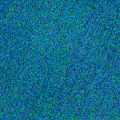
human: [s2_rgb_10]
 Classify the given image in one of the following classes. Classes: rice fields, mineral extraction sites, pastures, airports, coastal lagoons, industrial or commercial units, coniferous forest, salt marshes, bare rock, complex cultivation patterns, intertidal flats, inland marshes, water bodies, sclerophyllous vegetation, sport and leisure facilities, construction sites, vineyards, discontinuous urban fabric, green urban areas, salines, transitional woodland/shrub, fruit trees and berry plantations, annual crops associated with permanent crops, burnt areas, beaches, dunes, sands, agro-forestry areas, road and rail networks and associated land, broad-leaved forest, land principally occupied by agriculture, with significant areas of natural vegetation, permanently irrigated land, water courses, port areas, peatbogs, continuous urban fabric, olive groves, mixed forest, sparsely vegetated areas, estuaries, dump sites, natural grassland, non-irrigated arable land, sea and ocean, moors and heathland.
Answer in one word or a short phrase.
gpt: sea and ocean